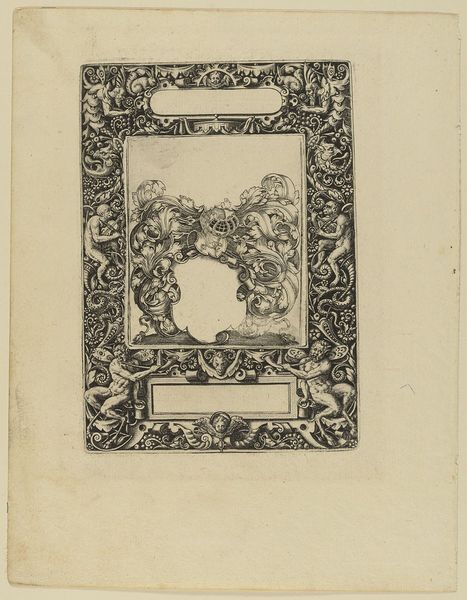
Titel: Umrahmung mit Wappen
Künstler: Theodor de Bry
Standort: Hamburg
Institution: Museum für Kunst und Gewerbe Hamburg
Schlagwörter: blätter, weiß, menschen, blumen, symbol, zeichnung, blüten, tiere, muster, ornament, rahmen, felder, personen, instrumente, pflanzen, affe, engel, papier, grafik, graphik, figuren, kartusche, floral, ornamente, verzierung, fotografie, photographie, panzer, umrahmung, druck, druckgraphik, druckgrafik, schwarz weiß, stich, helm, gestalten, geige, fabelwesen, schlangen, kupferstich, ungeheuer, monster, groteske, affen, lücken, wasserzeichen, faune, fabeltier, fabeltiere, wappenschild, satyrn, rollwerk, tierornament, zwitterwesen, monstrum, saiteninstrumente, familienwappen, reproduktionen, silene, druckerzeugnisse, tierornamente, rüstung, ornamentstich, vorlageblätter, aigikranion, schweifgroteske, eichhörnchen